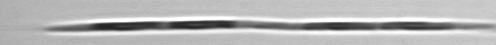
Label: Pseudo-nitzschia